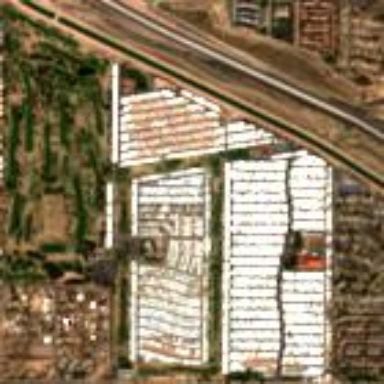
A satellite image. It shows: Residential area with mobile homes.